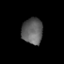
Tissue: skin
Cell type: Epithelial cells
Senescence score: 0.8081
Nuclear area (px): 532
Mean DAPI intensity: 95.545